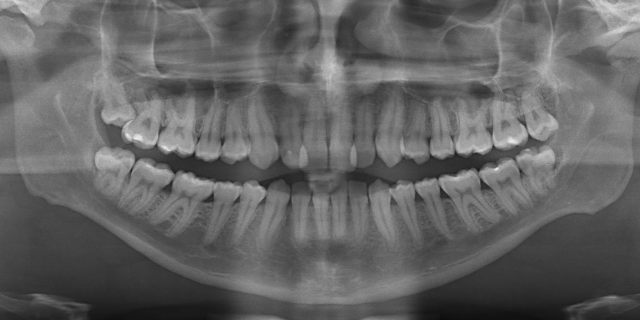
adult